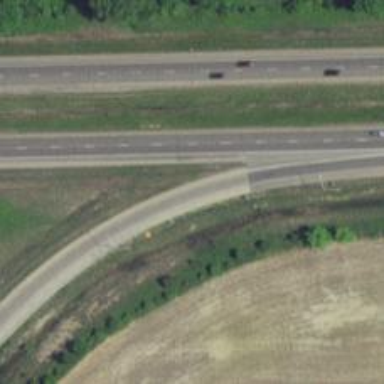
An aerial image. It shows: Onramp at motorway link.